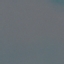
Label: SeaLake